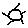
Label: sun